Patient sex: M
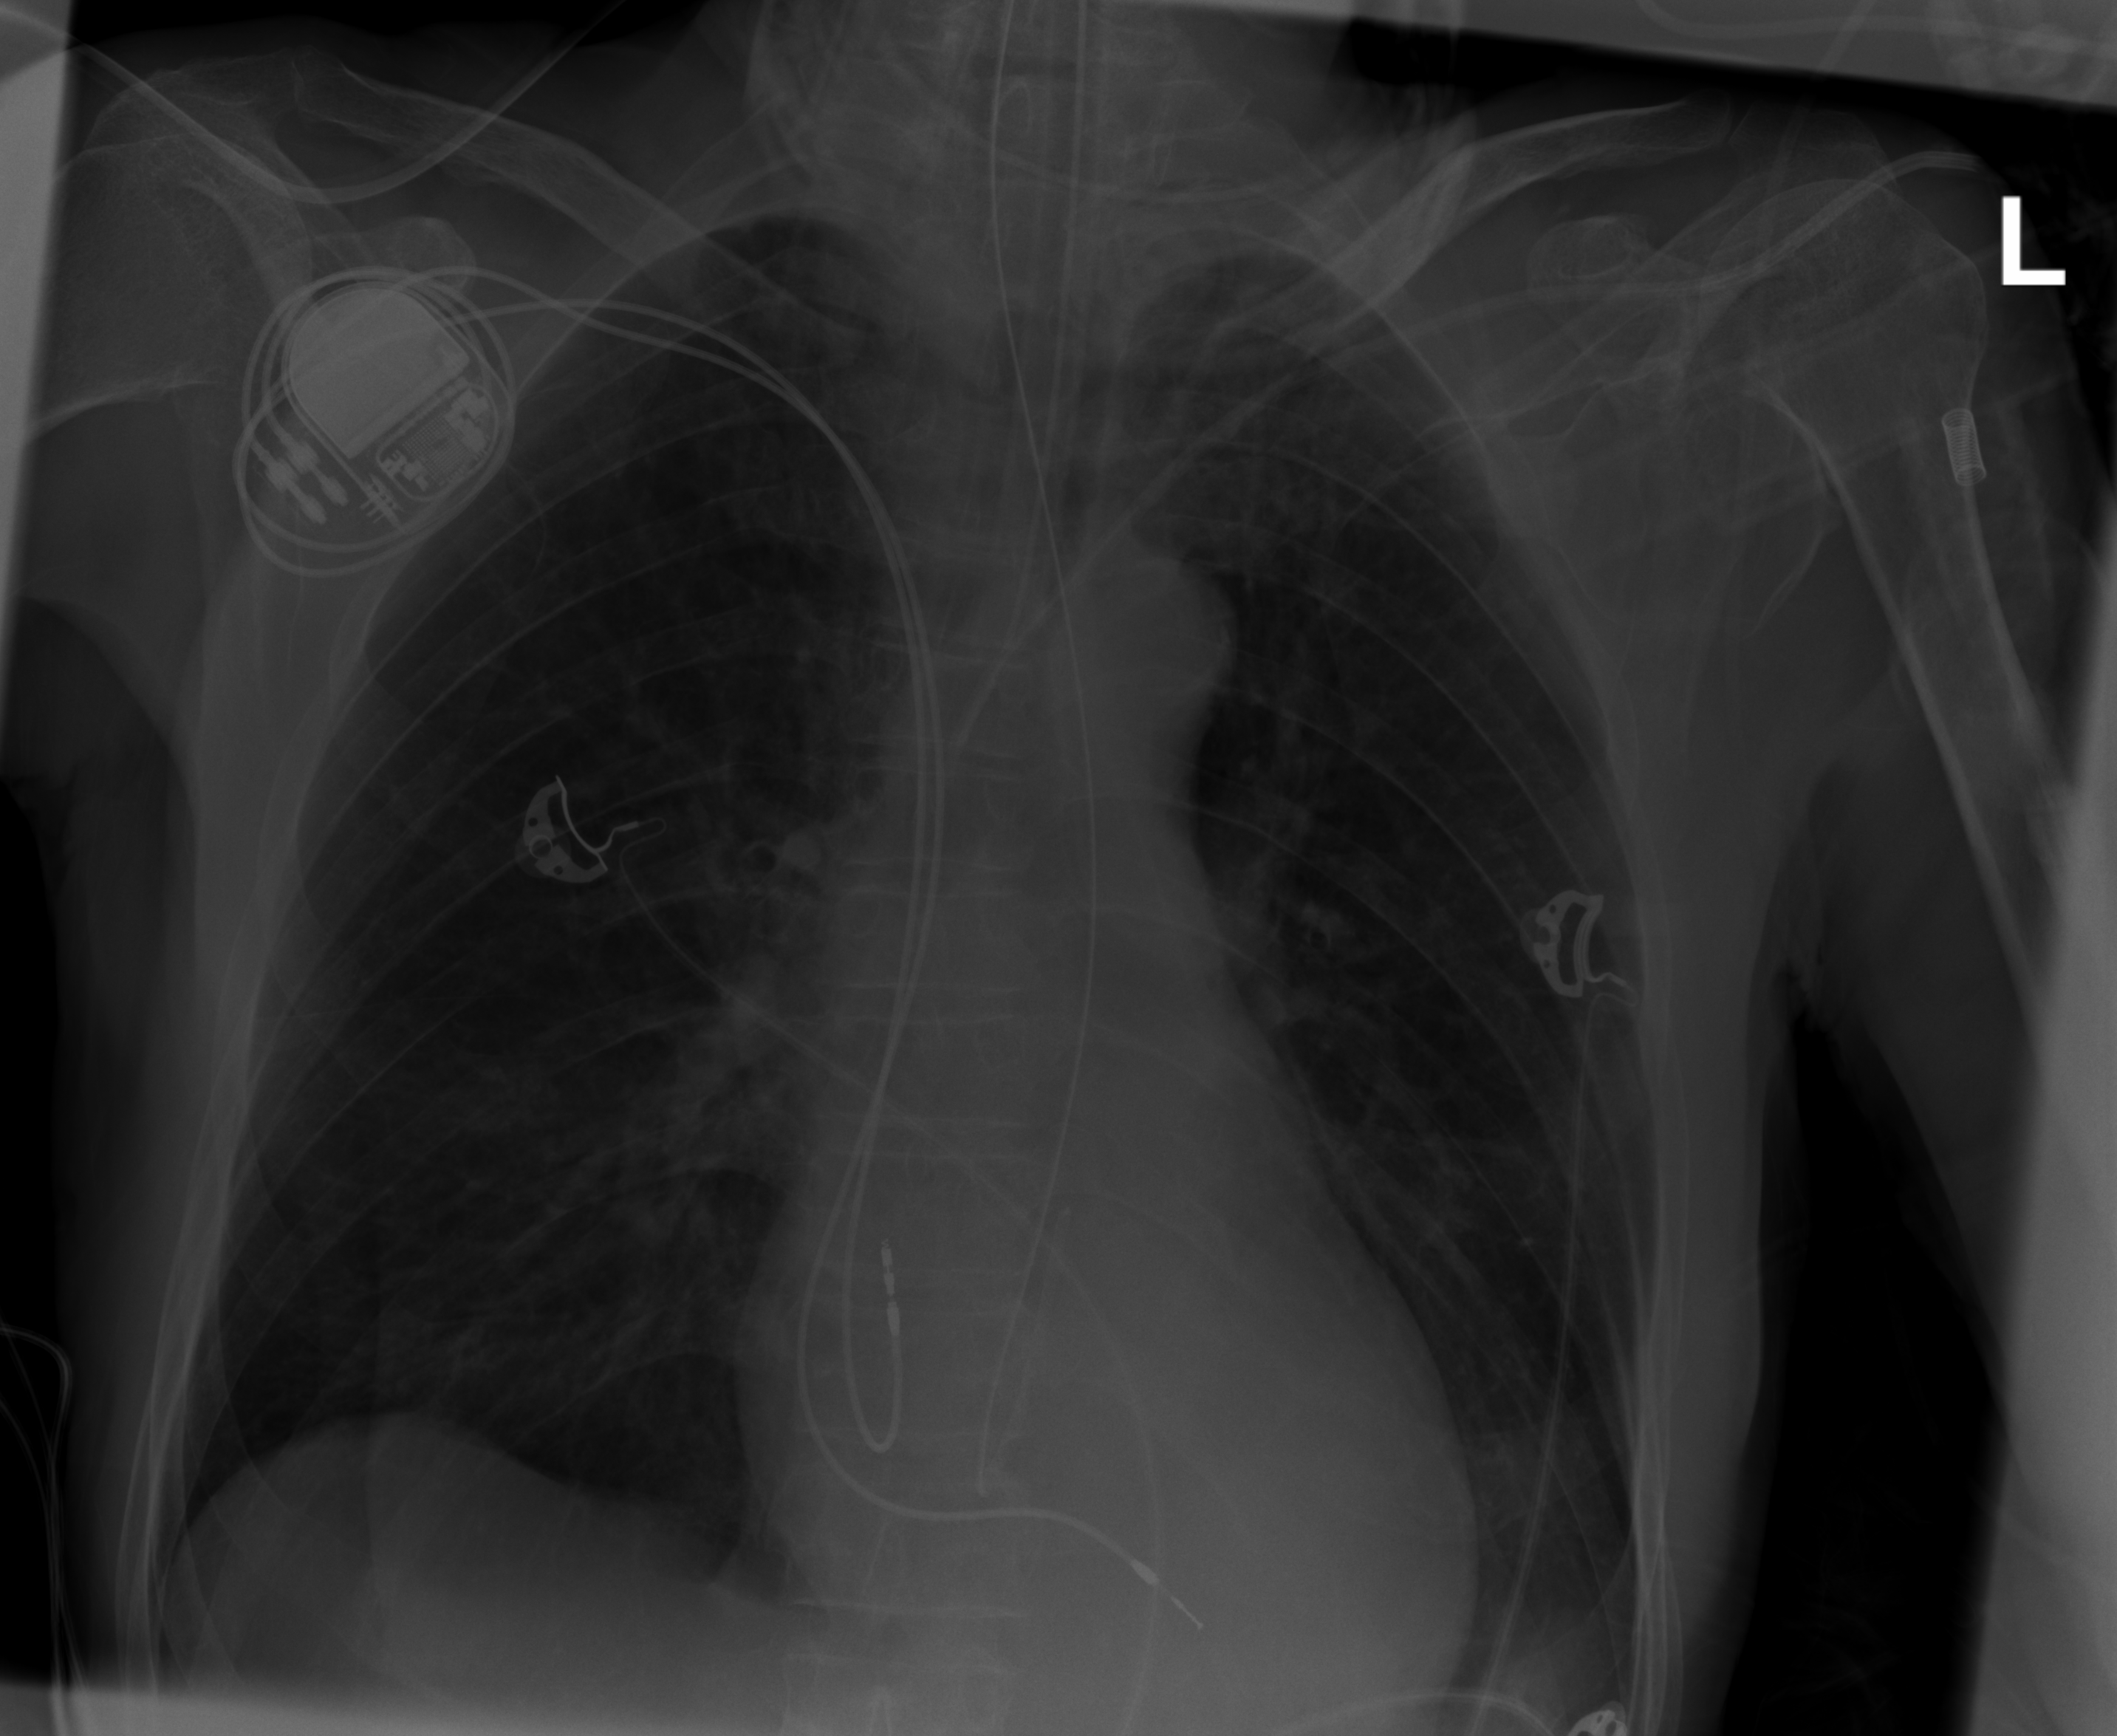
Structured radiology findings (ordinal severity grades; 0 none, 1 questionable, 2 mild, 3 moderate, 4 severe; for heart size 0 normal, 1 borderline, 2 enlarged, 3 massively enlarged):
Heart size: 0
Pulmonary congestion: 0
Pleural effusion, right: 0
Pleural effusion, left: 0
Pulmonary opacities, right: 0
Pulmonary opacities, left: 0
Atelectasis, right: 0
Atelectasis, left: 0